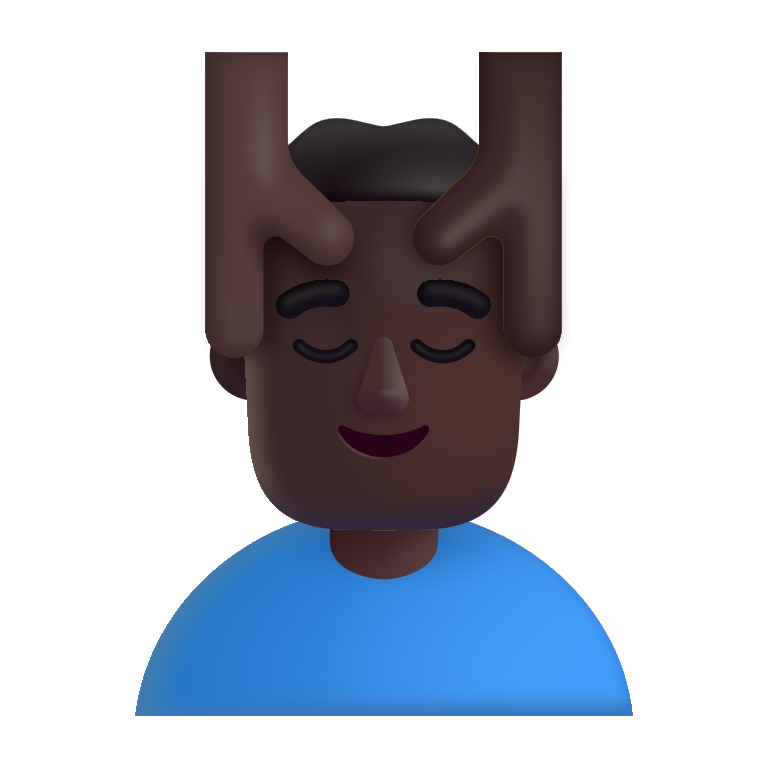
man getting massage color dark